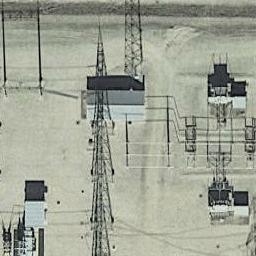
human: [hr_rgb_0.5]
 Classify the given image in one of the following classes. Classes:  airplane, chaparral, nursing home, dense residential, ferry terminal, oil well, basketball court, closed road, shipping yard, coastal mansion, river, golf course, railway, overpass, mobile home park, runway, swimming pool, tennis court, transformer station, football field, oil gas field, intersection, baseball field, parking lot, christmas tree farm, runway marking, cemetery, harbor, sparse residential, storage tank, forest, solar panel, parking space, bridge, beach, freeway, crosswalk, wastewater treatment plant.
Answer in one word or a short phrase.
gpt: transformer station